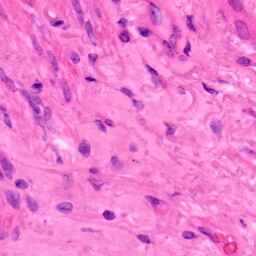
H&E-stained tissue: Lung